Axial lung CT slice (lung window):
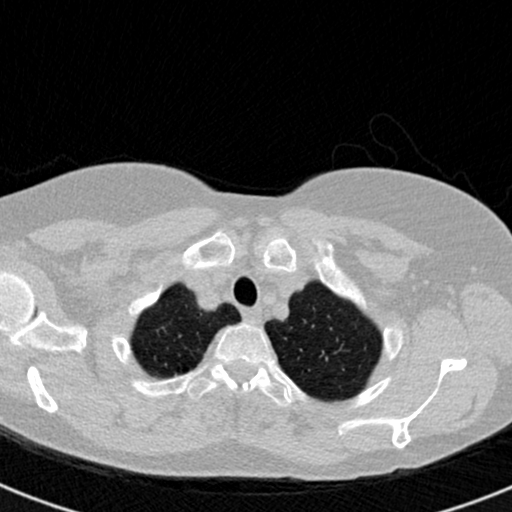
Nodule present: no